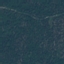
Land use / land cover: Forest